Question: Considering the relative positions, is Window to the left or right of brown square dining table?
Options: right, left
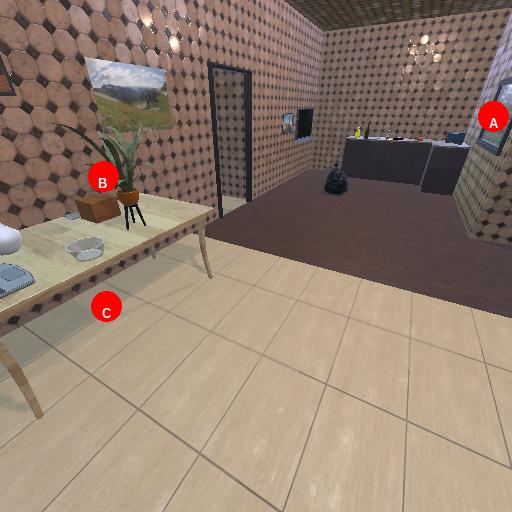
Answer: right